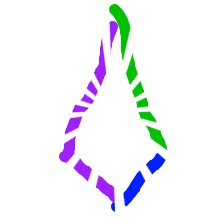
Shape: kite